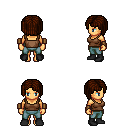
a pixel art fantasy rpg character, female body template, human, tanned skin, brown pirate shirt, teal pants, brown pageboy hairstyle, leather bracers, black shoes, four views (front, back, left, right), 2x2 character sprite sheet, small pixel art, hard edges, no anti-aliasing